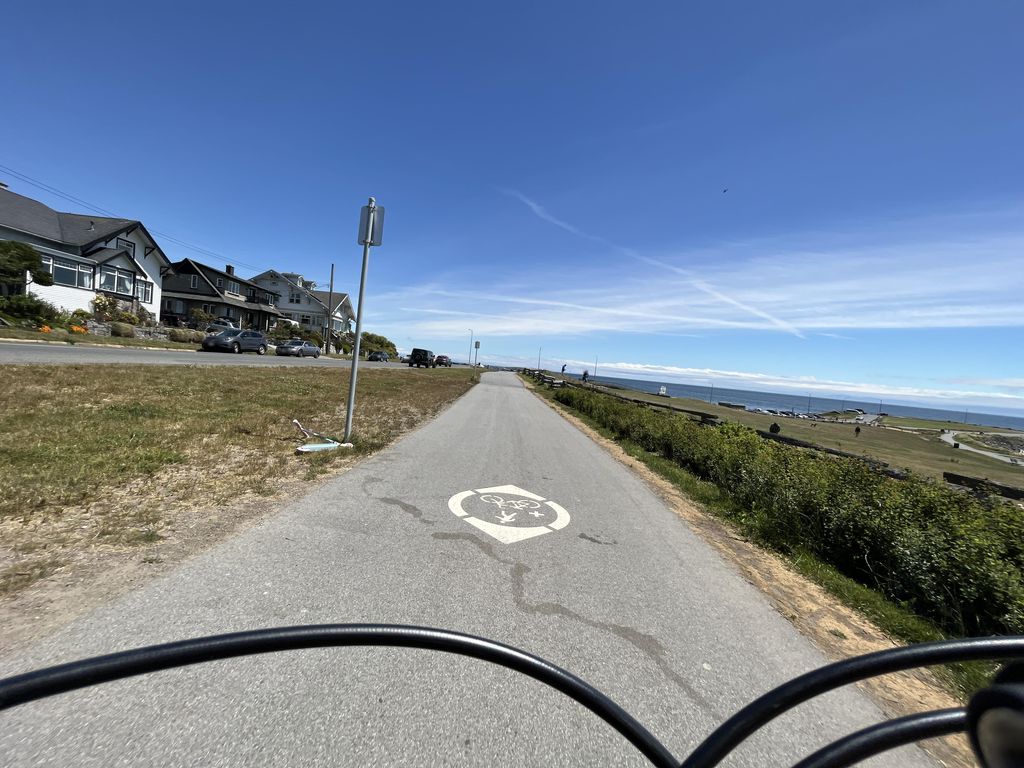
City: victoria